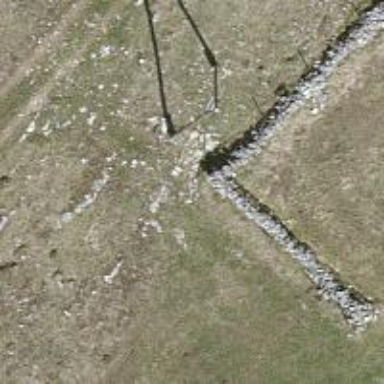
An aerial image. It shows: Wall barrier.